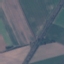
Land use / land cover class: Highway